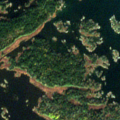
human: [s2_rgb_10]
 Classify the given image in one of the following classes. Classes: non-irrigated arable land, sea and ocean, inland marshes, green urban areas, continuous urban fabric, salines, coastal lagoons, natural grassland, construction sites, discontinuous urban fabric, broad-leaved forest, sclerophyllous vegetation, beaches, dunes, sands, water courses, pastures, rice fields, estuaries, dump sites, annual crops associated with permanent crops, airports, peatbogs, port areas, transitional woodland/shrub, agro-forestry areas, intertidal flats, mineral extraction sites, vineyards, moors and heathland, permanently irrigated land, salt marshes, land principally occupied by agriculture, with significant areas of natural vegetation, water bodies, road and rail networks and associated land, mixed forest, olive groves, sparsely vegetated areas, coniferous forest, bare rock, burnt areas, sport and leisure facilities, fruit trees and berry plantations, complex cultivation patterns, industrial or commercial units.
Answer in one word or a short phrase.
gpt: coniferous forest, mixed forest, transitional woodland/shrub, sea and ocean